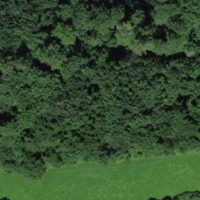
EUNIS habitat code: 41
Species observed at this site:
Lamium galeobdolon
Fagus sylvatica
Ilex aquifolium